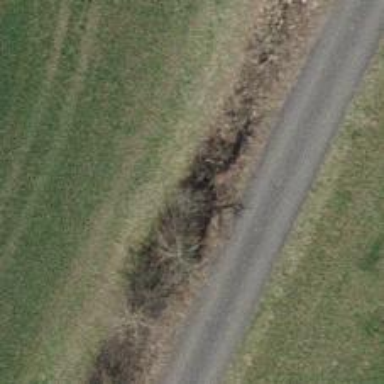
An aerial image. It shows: Hedge barrier.